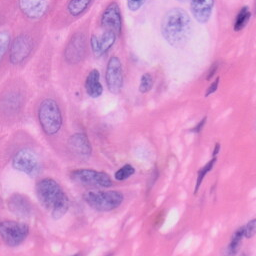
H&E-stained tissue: Skin